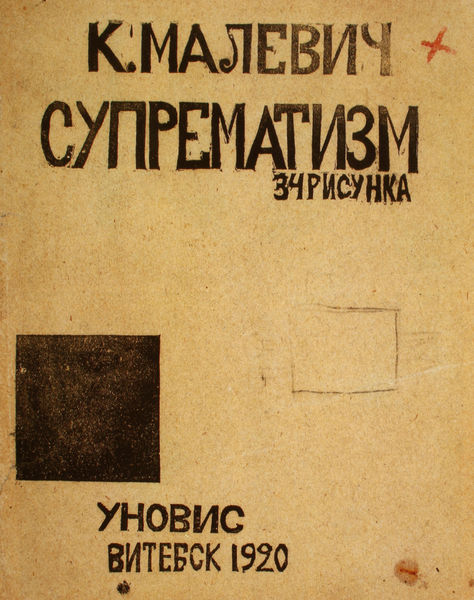
Titel: Suprematismus - 34 Zeichnungen
Künstler: Kasimir Malewitsch
Standort: Genf
Institution: Cabinet des estampes
Schlagwörter: weiß, gelb, ocker, braun, schwarz, zeichnung, rot, beige, hochformat, alt, wand, feld, flach, blatt, schrift, papier, ort, russland, modern, farbe, grafik, graphik, vergilbt, datum, ziffern, jahreszahl, tor, rechtecke, buch, zettel, kreuz, rechteck, linie, druck, titel, künstler, seite, revolution, text, zeitschrift, buchstaben, plakat, überschrift, titelblatt, bleistift, moskau, entwurf, fleck, buchdeckel, ausstellung, poster, quadrate, zahl, ziffer, fleckig, museum, quadrat, viereck, flugblatt, einladung, osten, konstruktivismus, russisch, kreut, flecke, liste, verzeichnis, kyrillisch, witebsk, malewitsch, suprematismus, kasimir, schwarzes quadrat, rotes kreuz, malevitsch, suprematistisch, pappier, udsse, stalin, drucksache, x, 1920, malevitsj, konstrutivismus, kryilisch, klegs, kreuzchen